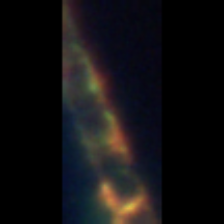
Taxon: Skeletonema
Group: Diatoms